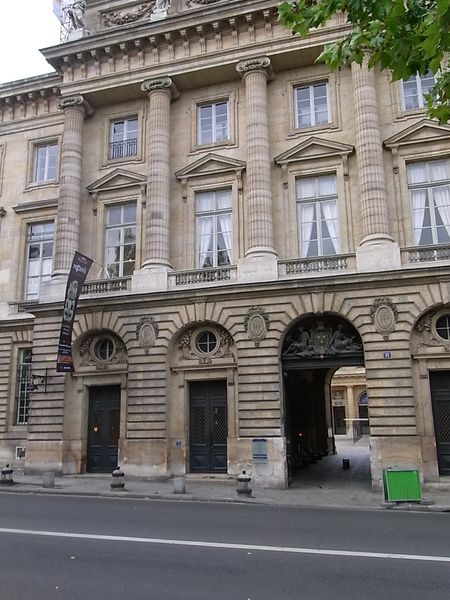
Titel: Hôtel de la Monnaie
Künstler: Jacques Denis Antoine
Standort: Paris
Institution: Hôtel de la Monnaie
Schlagwörter: baum, blätter, laub, schatten, weiß, grün, stadt, fenster, glas, grau, licht, paris, strasse, säule, säulen, tür, blick, dach, haus, schloss, architektur, barock, sockel, steine, brüstung, gitter, klassizismus, girlande, england, renaissance, kanneliert, balkon, bogen, fassade, türen, fahne, flagge, giebel, mauer, hof, türe, werbung, figuren, tafel, gardinen, vorhänge, detail, streifen, durchgang, tor, balkone, foto, fotografie, photographie, bögen, eingang, eingänge, eisen, hinterhof, innenhof, messing, medaillon, bürgersteig, gehsteig, palast, torbogen, balustrade, linie, mauerwerk, scheiben, bordstein, architrav, kapitelle, photo, fries, rustika, sims, gesims, quader, risalit, rundfesnter, voluten, sandstein, farbfoto, ionisch, rundbögen, verkehr, ahorn, einfahrt, platane, ballustrade, museum, wien, dorisch, aufnahme, royal, tunnel, klassizistisch, tympanon, nischen, attika, poller, durchfahrt, kolossal, halbsäulen, druchgang, stadtschloss, prag, medaillons, bewohnt, torweg, fahrbahn, mittelstreifen, vorsptung, academy, kannalüren